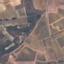
Land use / land cover class: PermanentCrop